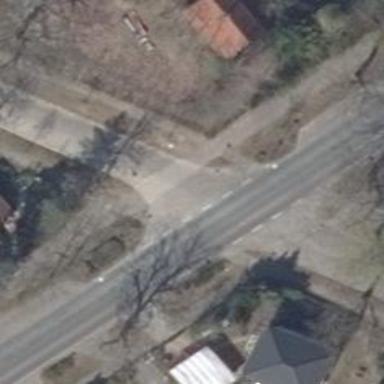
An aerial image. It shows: Residential road with sidewalks on both sides.